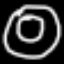
Label: donut